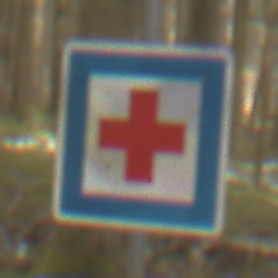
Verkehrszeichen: ErsteHilfe
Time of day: MorningAfternoon
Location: Outdoor (Nature)
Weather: Overcast
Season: Winter
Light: Natural